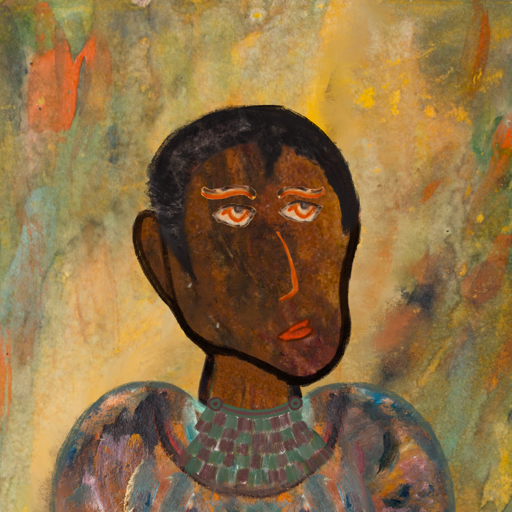
Background: Comrade, Head And Neck Side: Mosgoul, Face Side: Experience, Bust: Boggyland, Hair Side: Roy_Bahadur, Head Accessory: Blank, Second Necklace: After_Raid, Necklace: Blank, Baby: Blank